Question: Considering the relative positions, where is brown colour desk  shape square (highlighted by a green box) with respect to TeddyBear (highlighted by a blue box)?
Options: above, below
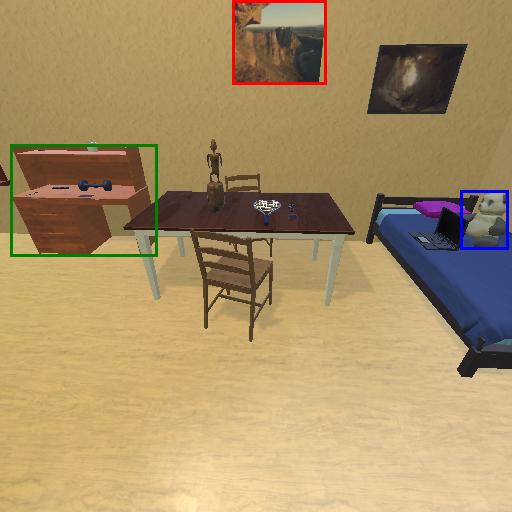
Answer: above